Question: I've been studying Java for about 7 months now and I've recently started with C++.
I'm currently making a server (no gui, just cmd) which will handle multiple connections at the same time. And I was wondering if it is possible to split the CMD into two parts, so I can see the clients connected , but in the same time type my own commands without making the "client list" disappear.
Here is a picture of what I mean:

If this is possible, what should I search for? I will appreciate all ideas and hints that I could get.
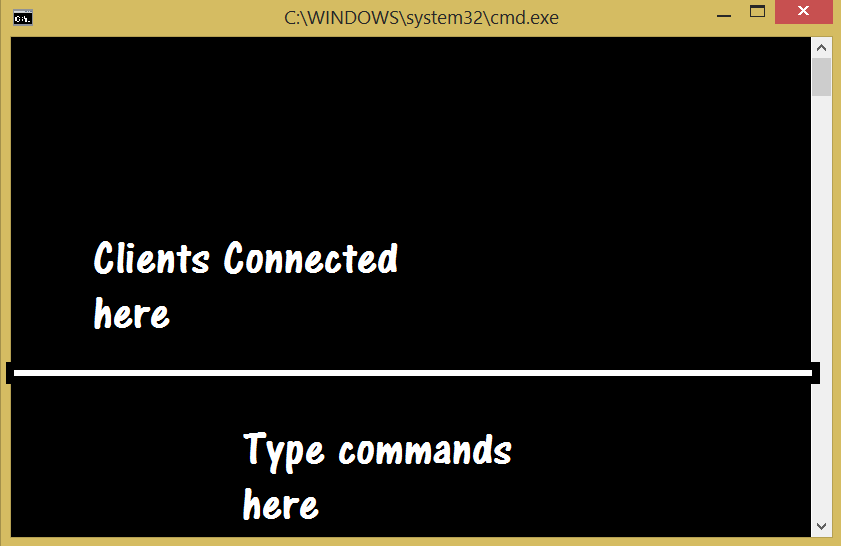
Answer: You can have a look on <URL>.